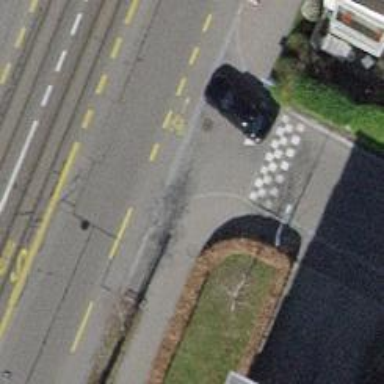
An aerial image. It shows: Unmarked crossing with traffic calming table.